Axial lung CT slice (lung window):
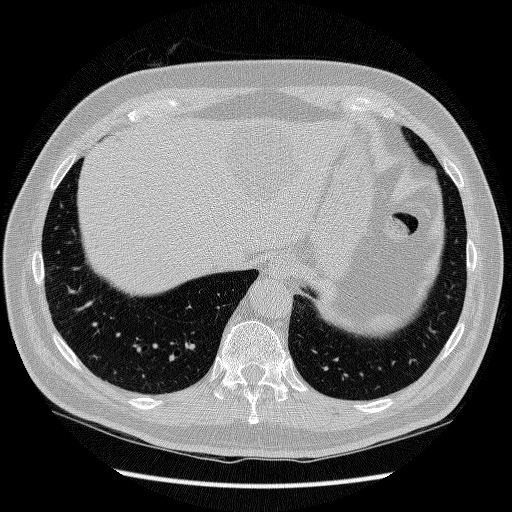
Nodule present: no